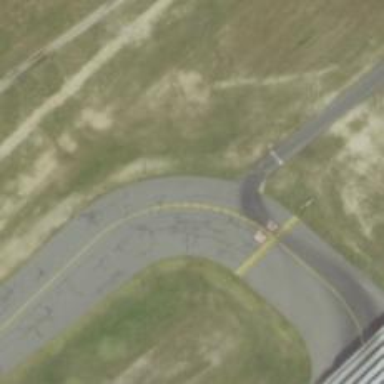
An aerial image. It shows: View of taxiway at the airport.